Question: I'm making a cluster plot from my data. I have the entire plot finished but my label text is to large to be able to properly read the plot. Anyone any idea how to make labels smaller.
I am using the package "sparcl", and my function is:
'''
ColorDendrogram(fit,y=col.int, main = "Clusters from 216 samples",
branchlength = 0.20, labels = fit$labels, xlab = NULL,
sub = NULL, ylab = "", cex.main = NULL)
'''

as you can see the branch text is to big and they fall over each other. I want the text of the leaves to be 25% smaller. I already looked at the documentation of the Sparcl package but that doesn't seem to work.
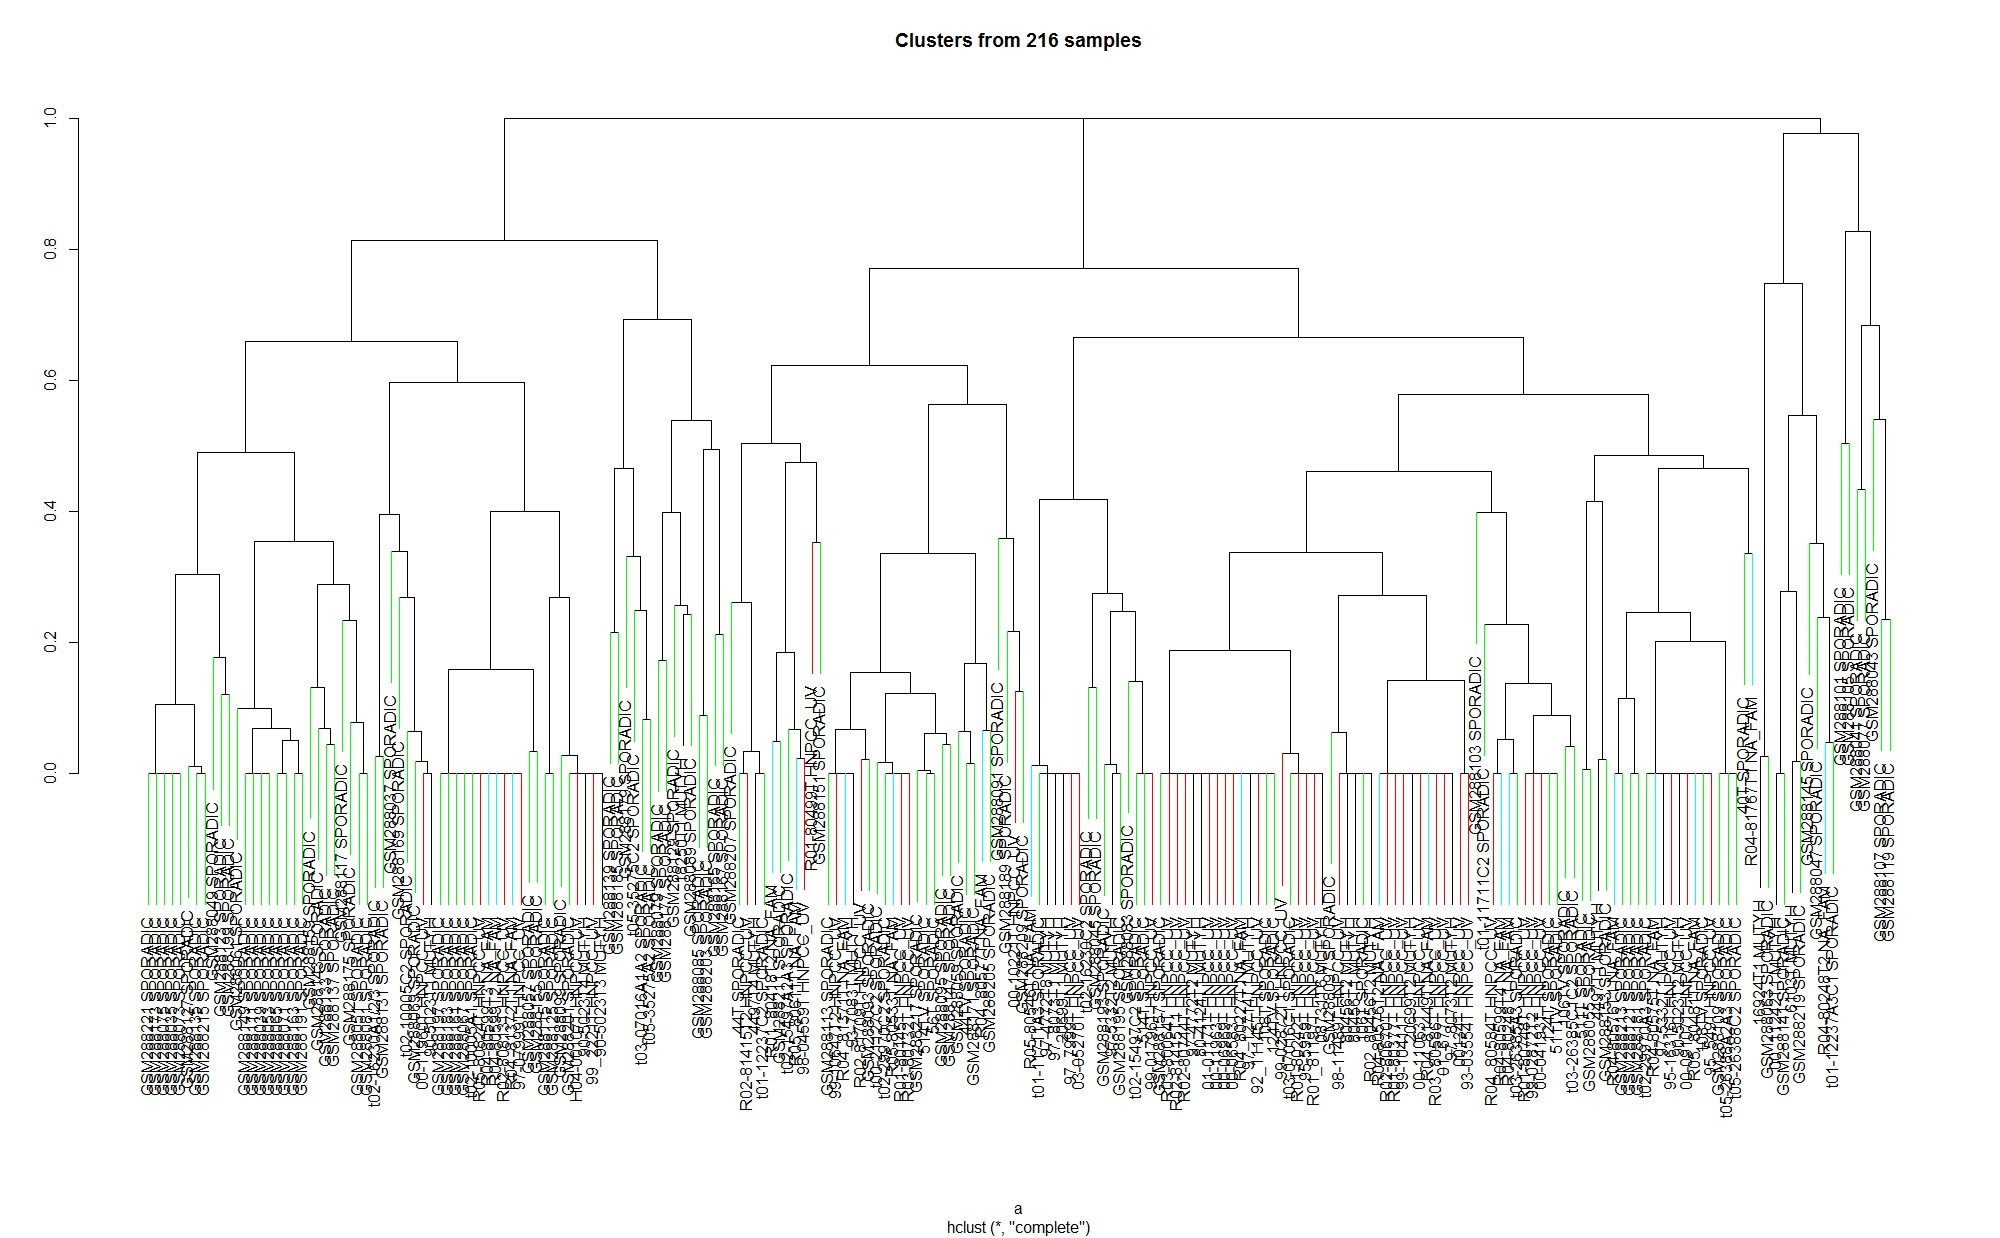
Answer: before calling the plot you should call 'par()'.
'''
par(cex=numericvalue)
ColorDendrogram(parameters)
'''